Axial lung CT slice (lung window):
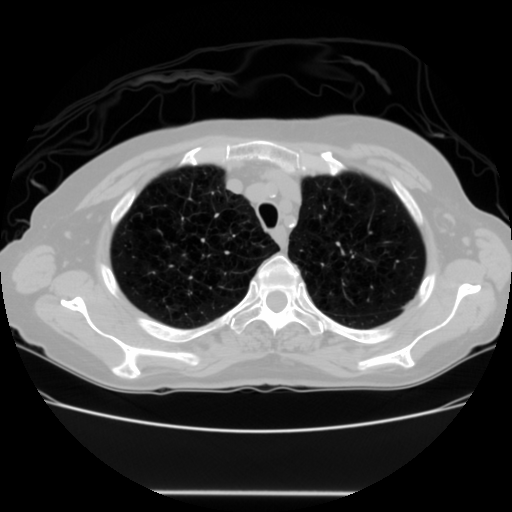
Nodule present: no